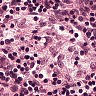
Metastatic tissue present: no